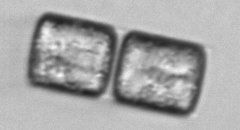
Label: Lauderia_annulata